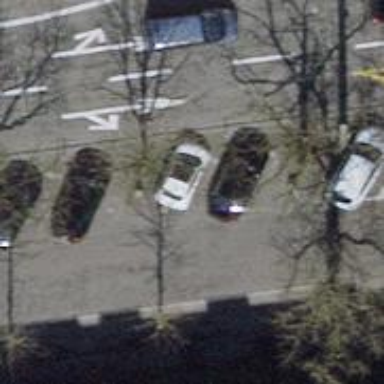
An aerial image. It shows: Tree-lined avenue.